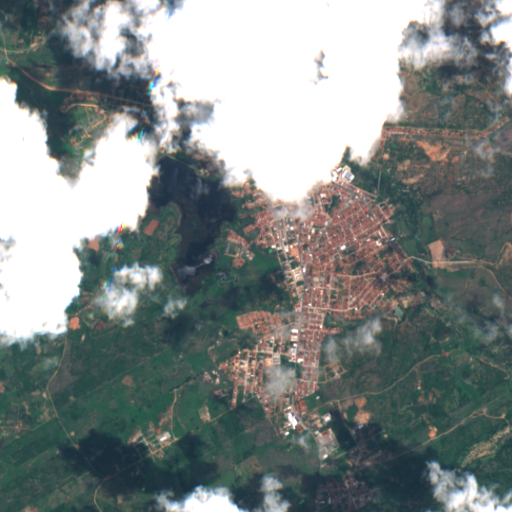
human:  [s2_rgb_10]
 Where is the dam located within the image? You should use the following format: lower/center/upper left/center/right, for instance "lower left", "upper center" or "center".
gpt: The dam is located in the upper right of the image.
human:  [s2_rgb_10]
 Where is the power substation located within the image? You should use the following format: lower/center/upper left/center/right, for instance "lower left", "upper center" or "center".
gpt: The power substation is located in the lower center of the image.
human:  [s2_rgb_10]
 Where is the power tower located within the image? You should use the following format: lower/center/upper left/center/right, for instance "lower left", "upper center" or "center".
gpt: The power tower is located in the lower center of the image.
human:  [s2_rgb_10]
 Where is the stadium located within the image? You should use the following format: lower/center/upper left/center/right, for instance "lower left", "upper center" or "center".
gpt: The stadium is located in the center of the image.
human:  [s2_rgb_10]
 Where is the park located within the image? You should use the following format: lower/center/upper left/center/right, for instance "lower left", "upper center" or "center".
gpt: There is no park in the image.